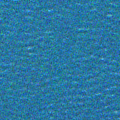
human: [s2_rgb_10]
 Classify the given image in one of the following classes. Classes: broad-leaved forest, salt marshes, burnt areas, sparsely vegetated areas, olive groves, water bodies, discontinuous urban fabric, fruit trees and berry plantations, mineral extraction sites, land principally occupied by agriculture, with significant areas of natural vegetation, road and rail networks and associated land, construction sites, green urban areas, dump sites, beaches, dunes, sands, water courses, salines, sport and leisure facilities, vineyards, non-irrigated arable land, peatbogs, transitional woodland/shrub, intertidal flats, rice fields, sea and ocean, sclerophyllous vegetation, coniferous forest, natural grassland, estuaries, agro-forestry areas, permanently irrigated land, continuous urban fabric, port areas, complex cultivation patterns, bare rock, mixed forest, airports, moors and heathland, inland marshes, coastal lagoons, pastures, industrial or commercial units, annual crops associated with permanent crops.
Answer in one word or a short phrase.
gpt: sea and ocean